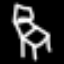
Label: chair